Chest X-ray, PA view. Patient: 29 years old, sex F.
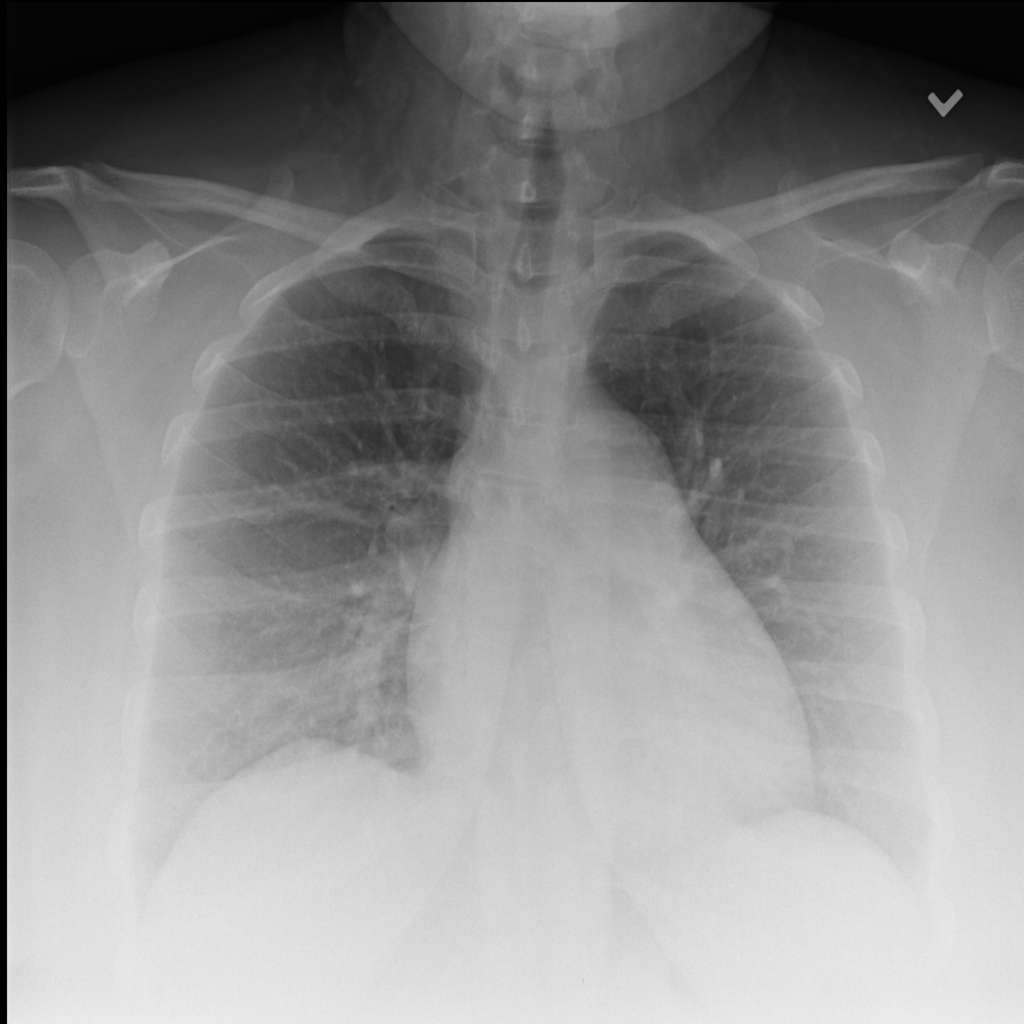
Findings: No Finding